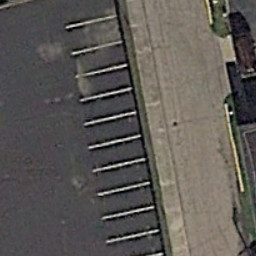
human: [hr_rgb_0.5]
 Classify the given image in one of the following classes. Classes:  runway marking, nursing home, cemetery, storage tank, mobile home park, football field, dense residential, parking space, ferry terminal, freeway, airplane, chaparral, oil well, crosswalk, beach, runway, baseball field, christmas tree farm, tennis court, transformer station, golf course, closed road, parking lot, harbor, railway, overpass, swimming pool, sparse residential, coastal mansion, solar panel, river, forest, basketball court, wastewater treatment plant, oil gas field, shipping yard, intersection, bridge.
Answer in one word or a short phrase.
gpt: parking space